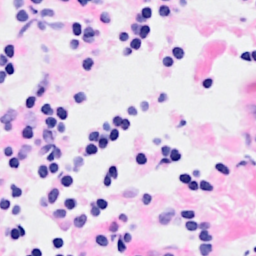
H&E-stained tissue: Breast